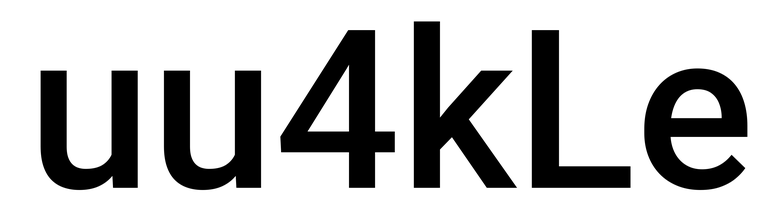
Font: Roboto_Medium